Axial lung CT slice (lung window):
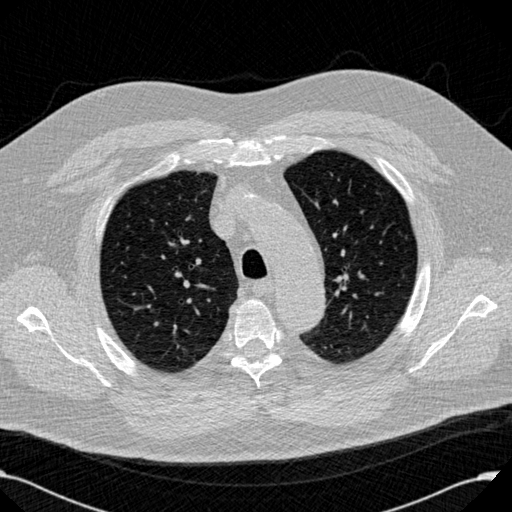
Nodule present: no